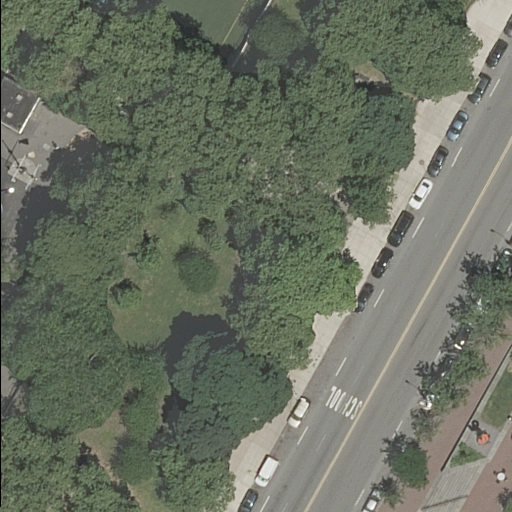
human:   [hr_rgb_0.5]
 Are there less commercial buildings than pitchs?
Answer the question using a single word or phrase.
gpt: yes

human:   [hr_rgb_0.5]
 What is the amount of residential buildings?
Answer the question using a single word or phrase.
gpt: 1

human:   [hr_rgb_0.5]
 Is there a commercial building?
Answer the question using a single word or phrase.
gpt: no

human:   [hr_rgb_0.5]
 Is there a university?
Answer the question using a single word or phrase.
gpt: yes

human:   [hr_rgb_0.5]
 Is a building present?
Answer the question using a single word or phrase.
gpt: yes

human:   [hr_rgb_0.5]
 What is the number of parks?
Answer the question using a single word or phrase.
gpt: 1

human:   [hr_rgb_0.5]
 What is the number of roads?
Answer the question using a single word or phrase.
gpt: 1

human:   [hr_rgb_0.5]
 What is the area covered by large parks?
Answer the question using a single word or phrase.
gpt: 8921m2

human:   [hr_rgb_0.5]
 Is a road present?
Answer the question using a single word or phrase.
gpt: yes

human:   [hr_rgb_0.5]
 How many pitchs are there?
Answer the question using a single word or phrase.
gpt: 1

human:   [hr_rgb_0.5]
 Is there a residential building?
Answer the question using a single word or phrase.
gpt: yes

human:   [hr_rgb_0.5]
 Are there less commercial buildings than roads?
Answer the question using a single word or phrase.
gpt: yes

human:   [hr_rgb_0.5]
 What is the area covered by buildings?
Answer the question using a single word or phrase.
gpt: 52m2

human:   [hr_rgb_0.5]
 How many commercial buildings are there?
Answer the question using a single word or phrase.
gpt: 0

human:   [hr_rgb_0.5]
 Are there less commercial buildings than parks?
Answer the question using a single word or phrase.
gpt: yes

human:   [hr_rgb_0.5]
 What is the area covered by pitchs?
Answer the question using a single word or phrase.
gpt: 5671m2

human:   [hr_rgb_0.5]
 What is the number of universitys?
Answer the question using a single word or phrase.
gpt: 1

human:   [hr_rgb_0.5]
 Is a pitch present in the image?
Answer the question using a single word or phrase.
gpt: yes

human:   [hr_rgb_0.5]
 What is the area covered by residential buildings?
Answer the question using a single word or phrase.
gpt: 52m2

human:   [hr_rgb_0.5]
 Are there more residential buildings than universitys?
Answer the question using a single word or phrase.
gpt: no

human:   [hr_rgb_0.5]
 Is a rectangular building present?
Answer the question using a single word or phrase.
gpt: yes

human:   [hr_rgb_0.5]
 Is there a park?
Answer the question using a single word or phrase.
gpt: yes

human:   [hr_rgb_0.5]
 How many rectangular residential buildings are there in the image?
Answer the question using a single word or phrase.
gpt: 1

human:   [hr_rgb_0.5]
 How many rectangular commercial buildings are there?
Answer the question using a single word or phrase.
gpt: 0

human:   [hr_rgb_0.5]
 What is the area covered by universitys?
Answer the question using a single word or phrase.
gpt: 29m2

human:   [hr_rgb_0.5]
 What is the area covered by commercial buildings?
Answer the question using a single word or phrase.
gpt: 0m2

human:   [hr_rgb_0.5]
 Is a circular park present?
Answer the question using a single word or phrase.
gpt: no

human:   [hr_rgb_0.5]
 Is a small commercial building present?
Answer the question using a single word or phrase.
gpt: no

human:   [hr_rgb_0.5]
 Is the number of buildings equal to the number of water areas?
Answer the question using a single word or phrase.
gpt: no

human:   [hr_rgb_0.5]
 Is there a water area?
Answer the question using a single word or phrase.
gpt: no

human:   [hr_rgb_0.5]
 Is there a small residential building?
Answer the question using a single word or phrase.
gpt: yes

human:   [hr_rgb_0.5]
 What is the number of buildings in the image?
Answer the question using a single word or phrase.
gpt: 1

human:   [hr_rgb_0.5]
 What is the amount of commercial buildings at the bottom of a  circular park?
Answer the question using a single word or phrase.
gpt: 0

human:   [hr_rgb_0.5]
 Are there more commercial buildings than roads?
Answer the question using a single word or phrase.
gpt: no

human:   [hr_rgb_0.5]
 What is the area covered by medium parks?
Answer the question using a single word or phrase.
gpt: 0m2

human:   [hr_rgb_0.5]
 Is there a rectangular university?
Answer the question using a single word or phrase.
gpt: yes

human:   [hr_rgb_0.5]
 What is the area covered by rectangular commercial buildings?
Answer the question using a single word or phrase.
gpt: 0m2

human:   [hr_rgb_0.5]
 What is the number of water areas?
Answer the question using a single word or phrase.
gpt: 0

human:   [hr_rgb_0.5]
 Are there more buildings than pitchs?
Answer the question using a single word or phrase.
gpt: no

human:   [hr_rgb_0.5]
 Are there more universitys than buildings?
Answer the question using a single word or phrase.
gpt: no

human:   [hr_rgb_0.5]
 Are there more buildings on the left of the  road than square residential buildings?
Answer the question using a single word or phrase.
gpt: yes

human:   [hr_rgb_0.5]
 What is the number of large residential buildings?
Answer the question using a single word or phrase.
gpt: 0

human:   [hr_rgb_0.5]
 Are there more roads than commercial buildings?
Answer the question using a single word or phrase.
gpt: yes

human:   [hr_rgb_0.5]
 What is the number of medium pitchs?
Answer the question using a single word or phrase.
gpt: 0

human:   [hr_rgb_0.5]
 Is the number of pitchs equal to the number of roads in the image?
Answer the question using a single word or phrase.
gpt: yes

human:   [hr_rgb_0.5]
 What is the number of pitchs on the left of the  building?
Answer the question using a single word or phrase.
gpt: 0

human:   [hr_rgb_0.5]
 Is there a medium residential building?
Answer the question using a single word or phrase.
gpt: no

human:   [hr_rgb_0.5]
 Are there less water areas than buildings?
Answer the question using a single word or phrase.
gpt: yes

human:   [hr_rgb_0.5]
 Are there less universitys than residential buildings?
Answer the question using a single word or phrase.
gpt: no

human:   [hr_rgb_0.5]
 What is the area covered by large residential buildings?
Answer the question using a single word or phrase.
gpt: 0m2

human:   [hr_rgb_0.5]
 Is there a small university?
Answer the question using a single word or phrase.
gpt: yes

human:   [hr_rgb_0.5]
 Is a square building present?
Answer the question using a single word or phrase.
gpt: no

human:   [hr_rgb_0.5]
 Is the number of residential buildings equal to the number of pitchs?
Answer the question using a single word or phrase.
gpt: yes

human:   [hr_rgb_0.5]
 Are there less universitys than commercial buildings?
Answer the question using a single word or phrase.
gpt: no

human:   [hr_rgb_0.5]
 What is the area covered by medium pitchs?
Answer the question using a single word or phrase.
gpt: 0m2

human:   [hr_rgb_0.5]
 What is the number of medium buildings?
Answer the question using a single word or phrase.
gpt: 0

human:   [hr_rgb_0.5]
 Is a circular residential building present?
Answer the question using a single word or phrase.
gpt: no

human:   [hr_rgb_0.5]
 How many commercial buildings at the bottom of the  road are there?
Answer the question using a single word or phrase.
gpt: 0

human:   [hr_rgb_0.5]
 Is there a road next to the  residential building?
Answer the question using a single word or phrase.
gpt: yes

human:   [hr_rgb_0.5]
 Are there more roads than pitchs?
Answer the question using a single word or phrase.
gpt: no

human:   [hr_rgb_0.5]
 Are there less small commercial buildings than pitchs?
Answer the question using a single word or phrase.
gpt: yes

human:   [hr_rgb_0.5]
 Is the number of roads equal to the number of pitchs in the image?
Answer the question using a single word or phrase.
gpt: yes

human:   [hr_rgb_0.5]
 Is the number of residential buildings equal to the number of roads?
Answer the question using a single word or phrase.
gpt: yes

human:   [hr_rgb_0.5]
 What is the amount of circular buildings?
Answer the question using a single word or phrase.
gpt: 0